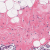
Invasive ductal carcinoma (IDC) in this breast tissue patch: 0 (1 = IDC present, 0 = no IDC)